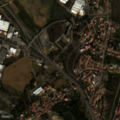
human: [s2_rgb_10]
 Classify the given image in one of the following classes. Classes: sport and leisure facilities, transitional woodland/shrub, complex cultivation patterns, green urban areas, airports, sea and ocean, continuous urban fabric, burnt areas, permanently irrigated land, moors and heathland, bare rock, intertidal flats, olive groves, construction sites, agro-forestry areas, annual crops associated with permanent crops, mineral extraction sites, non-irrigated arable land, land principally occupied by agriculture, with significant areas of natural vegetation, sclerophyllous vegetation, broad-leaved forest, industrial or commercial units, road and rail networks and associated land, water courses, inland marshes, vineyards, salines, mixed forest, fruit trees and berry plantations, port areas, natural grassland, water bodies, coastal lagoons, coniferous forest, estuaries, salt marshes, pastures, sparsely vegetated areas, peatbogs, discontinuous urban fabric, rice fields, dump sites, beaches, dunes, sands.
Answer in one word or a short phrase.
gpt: discontinuous urban fabric, industrial or commercial units, non-irrigated arable land, land principally occupied by agriculture, with significant areas of natural vegetation